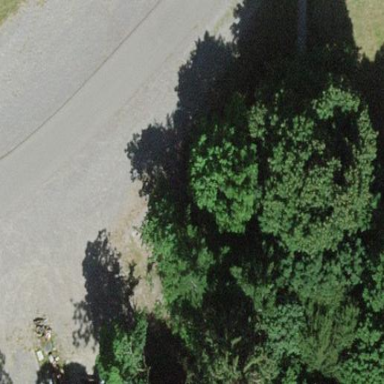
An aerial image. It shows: Paved parking area.